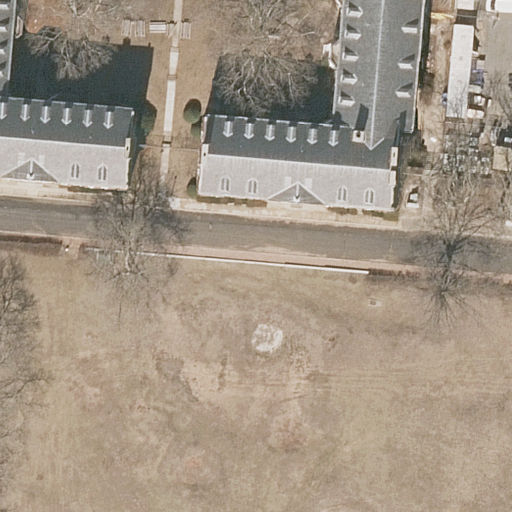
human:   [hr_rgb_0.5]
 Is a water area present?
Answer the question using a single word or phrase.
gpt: no

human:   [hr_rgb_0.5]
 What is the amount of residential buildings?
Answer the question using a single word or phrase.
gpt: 2

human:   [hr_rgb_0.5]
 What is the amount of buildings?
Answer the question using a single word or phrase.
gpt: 2

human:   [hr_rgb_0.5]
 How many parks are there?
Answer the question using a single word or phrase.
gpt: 1

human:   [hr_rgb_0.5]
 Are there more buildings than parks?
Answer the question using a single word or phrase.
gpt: yes

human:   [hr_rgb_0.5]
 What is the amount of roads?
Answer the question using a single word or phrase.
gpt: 1

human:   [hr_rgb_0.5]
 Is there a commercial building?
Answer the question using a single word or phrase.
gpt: no

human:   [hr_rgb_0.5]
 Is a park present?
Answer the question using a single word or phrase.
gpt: yes

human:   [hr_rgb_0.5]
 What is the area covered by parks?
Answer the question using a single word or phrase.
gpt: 7693m2

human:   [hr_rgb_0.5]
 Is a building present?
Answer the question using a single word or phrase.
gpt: yes

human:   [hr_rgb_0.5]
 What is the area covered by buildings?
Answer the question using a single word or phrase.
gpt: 567m2

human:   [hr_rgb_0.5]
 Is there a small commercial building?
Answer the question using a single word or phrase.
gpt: no

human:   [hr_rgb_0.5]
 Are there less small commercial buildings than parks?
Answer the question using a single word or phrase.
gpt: yes

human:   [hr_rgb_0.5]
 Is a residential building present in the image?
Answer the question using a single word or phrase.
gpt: yes

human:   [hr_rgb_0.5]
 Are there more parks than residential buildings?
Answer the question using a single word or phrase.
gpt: no

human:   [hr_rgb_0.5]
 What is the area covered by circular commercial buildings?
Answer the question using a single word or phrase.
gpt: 0m2

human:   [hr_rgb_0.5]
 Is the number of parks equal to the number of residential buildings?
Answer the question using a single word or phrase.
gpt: no

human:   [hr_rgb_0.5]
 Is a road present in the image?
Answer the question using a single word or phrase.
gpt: yes

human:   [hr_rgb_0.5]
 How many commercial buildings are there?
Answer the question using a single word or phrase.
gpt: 0

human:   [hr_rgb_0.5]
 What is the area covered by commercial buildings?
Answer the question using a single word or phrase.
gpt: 0m2

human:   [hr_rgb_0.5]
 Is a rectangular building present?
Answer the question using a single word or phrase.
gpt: yes

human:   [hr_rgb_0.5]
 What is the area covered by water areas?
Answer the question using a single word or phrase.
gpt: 0m2

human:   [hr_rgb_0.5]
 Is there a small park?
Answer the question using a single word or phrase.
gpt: no

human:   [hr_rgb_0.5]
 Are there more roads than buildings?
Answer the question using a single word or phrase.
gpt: no

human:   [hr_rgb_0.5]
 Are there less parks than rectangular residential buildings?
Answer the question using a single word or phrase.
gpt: yes

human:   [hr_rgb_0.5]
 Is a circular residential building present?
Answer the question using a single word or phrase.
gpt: no

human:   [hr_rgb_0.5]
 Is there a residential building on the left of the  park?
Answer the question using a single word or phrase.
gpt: no

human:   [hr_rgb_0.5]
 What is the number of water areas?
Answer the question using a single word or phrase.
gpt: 0

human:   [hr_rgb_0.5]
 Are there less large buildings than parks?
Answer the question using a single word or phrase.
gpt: yes

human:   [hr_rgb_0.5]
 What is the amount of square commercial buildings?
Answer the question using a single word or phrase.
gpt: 0

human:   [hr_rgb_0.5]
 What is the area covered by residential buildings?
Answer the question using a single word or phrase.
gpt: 567m2

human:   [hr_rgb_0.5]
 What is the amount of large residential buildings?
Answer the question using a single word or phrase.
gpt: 0

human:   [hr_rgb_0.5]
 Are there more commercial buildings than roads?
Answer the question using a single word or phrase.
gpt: no

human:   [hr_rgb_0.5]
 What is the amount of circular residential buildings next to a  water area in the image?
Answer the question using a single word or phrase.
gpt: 0

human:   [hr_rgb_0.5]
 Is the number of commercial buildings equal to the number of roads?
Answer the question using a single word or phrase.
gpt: no

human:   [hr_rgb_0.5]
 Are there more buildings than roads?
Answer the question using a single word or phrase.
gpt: yes

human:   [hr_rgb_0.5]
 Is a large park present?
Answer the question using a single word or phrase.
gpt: yes

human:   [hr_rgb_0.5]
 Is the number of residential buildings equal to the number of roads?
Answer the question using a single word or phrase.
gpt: no

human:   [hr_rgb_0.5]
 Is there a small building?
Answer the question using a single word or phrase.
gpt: no

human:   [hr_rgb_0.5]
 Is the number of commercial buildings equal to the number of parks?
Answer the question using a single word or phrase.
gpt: no

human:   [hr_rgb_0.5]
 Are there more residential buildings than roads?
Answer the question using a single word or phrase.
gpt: yes

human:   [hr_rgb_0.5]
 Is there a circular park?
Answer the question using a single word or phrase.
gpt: no

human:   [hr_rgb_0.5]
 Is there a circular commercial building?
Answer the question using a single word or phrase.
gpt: no

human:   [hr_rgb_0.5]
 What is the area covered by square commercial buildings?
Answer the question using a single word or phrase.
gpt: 0m2

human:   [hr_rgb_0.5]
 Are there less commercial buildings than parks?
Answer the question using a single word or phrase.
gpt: yes

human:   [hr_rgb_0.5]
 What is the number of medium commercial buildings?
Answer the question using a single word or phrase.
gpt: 0

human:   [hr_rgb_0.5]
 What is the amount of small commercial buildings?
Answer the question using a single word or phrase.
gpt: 0

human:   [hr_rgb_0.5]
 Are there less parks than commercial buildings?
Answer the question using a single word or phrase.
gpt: no

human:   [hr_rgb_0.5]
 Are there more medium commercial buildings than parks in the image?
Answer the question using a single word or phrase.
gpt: no

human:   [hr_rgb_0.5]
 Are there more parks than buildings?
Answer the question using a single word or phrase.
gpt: no

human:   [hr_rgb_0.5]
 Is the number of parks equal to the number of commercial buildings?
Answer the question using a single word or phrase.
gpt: no

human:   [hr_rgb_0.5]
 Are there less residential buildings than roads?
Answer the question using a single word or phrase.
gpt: no

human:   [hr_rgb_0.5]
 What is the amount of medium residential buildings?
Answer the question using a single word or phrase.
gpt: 2

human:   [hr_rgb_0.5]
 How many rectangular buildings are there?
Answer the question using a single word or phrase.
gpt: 2

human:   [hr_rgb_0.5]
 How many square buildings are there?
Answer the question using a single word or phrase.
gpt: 0

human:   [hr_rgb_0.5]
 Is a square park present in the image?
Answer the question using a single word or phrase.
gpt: no

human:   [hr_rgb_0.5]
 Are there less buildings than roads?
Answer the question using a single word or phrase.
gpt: no

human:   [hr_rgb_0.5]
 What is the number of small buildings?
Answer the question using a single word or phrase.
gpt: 0

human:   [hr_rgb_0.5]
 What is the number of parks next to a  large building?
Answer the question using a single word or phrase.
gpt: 0

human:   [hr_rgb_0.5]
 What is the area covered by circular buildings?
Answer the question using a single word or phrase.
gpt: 0m2

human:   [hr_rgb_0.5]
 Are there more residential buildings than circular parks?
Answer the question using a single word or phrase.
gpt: yes

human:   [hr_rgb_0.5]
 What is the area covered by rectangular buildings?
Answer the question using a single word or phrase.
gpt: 567m2

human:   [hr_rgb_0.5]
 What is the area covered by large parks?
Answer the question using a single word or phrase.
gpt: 7693m2

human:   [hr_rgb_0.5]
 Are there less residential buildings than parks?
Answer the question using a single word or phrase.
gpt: no